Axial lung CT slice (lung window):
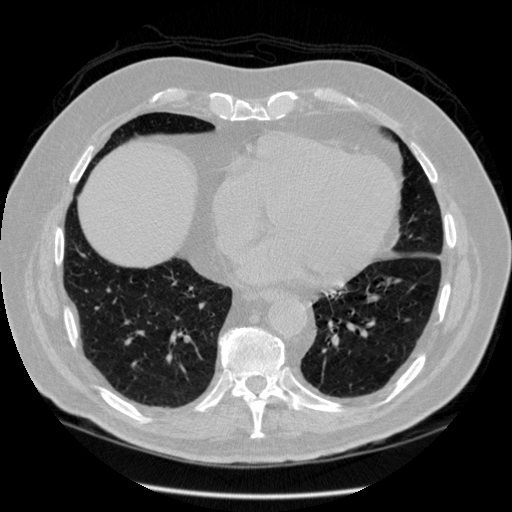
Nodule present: no